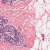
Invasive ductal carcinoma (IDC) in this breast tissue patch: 0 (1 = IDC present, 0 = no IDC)